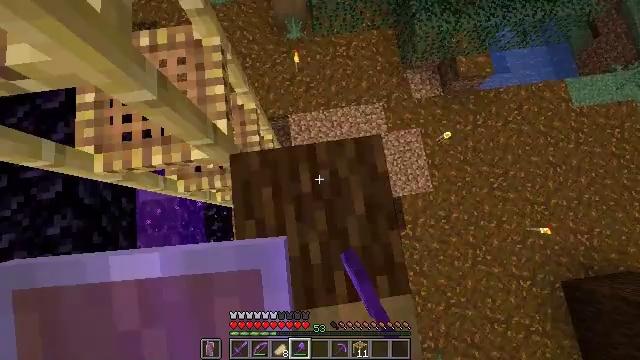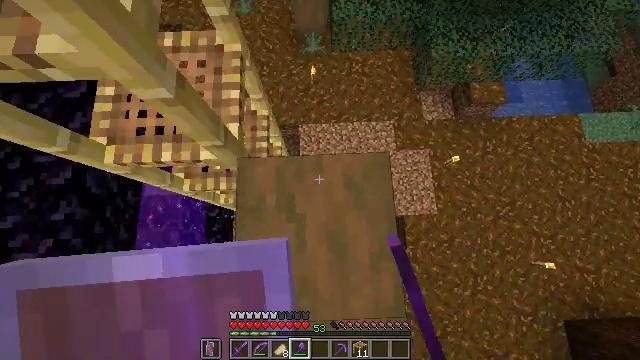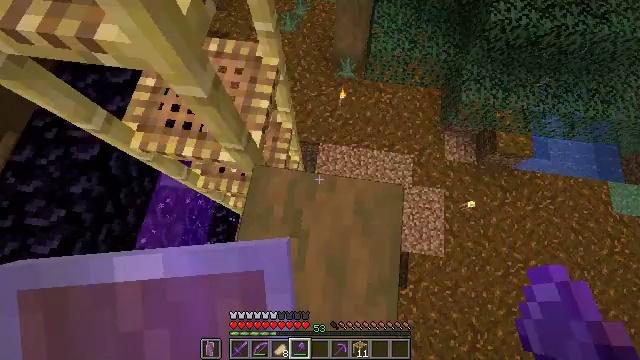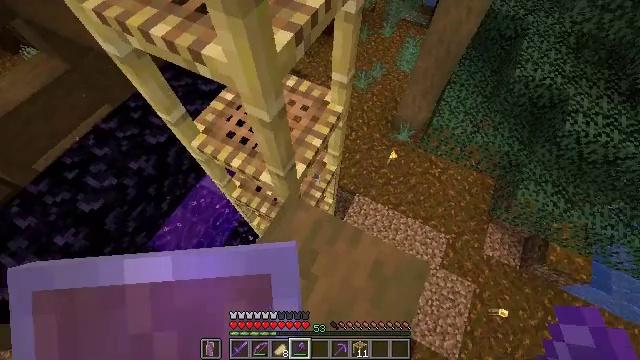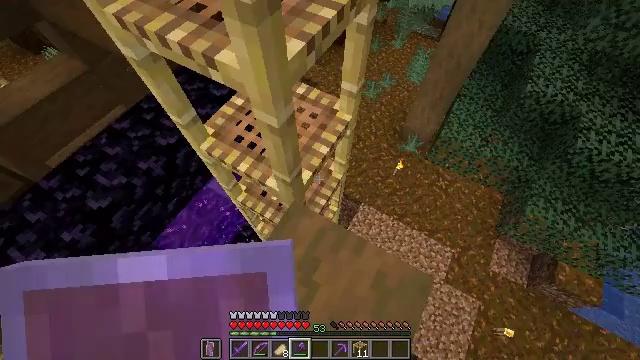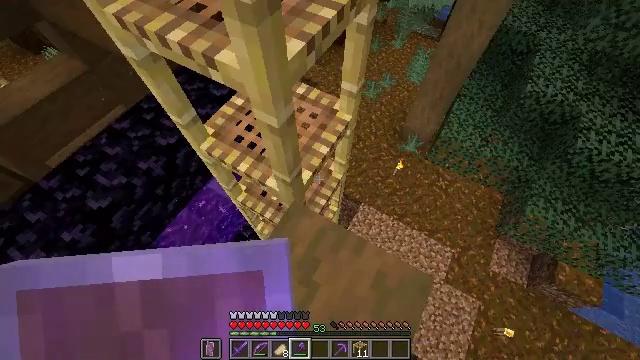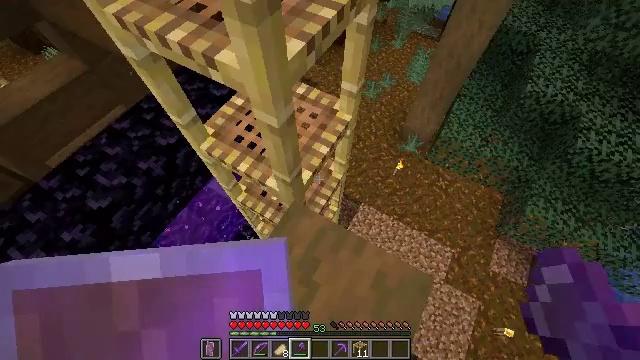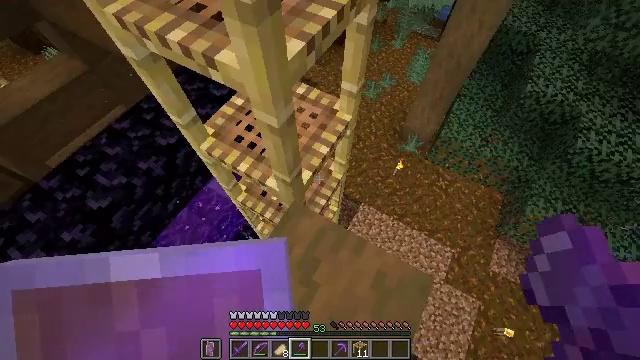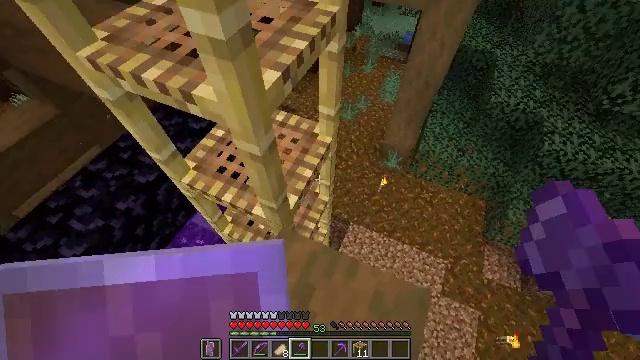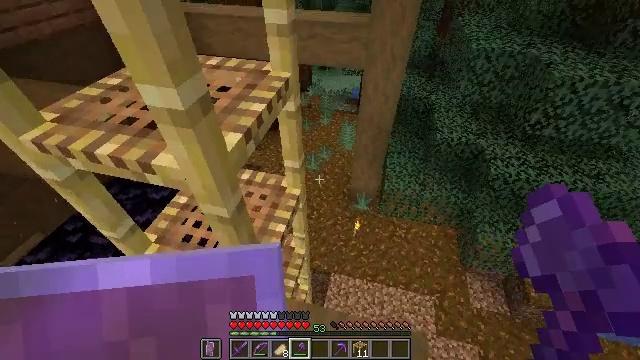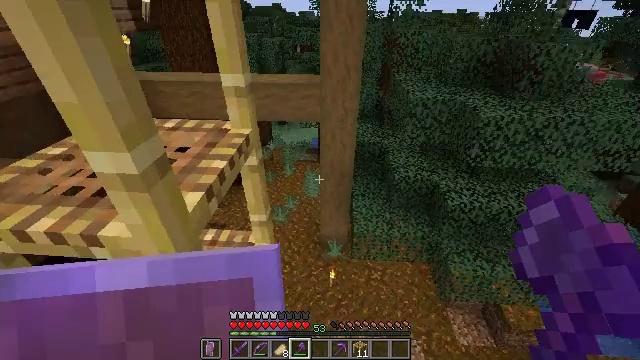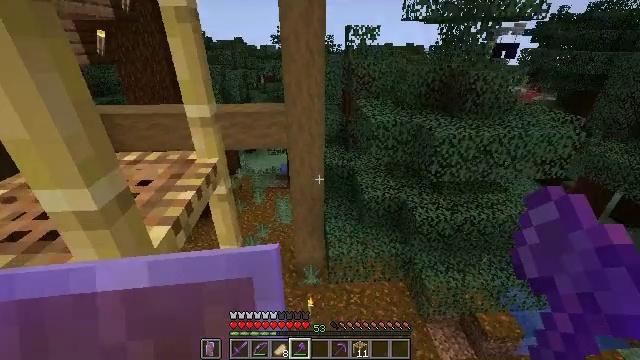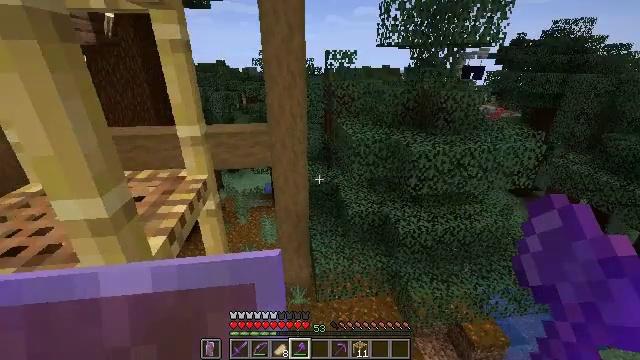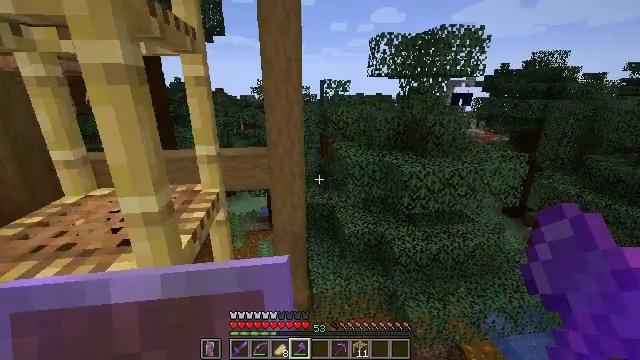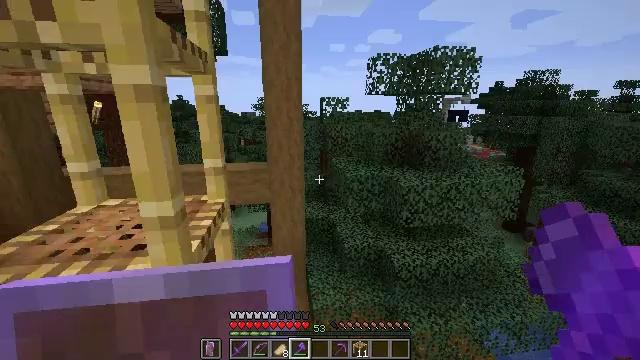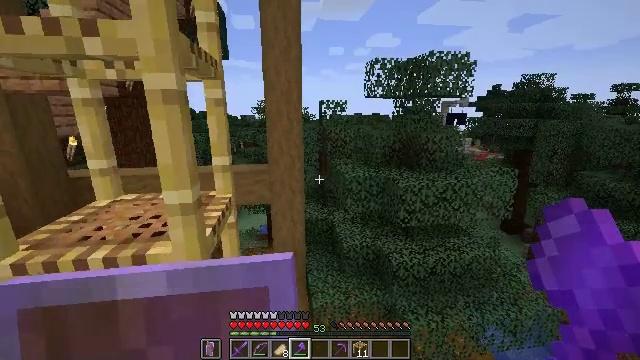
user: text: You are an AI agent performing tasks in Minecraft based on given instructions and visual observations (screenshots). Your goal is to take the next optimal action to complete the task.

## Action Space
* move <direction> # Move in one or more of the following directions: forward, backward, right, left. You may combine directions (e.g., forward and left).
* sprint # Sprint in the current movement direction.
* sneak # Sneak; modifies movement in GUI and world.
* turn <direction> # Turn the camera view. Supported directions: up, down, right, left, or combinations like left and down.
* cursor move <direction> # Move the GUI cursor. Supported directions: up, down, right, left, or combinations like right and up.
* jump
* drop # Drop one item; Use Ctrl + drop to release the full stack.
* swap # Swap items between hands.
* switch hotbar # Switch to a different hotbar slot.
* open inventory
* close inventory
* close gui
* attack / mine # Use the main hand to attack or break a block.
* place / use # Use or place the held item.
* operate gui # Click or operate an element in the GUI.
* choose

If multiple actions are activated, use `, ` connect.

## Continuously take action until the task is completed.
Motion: motion action
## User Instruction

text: Punch the spruce leaves to get saplings.
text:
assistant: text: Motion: turn left and up
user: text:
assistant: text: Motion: turn left and up
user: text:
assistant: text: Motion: turn left and up
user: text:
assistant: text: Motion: turn left and up
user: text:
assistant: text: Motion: no_op
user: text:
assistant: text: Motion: no_op
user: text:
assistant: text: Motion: no_op
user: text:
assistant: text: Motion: turn right and up
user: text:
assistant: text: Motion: turn right and up
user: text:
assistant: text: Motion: turn right and up
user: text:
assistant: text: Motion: move back, turn right and up
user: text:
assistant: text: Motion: move back, turn right and up
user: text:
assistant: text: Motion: move back, turn up
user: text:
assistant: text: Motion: move back, turn up
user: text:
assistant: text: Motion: no_op
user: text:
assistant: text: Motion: no_op
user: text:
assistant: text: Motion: no_op
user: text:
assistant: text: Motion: no_op
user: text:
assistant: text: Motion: no_op
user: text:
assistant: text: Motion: no_op
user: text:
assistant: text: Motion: no_op
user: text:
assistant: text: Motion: no_op
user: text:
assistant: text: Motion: no_op
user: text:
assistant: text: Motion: no_op
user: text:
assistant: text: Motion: no_op
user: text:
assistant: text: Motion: no_op
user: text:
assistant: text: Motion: no_op
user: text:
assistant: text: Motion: no_op
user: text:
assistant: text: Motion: no_op
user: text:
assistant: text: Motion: turn right and down